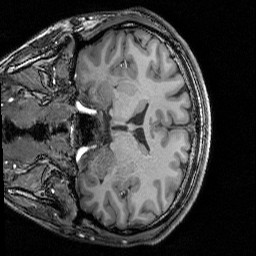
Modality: T1w
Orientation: coronal
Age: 24
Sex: male
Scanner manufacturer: siemens
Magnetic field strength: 3 T
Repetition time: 2.3 s
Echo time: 0.00344 s